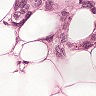
Metastatic tissue present: yes